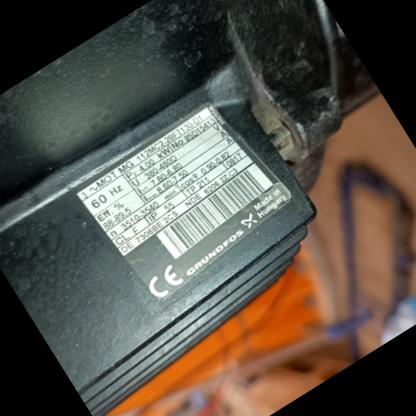
Klasa: tabliczka-znamionowa